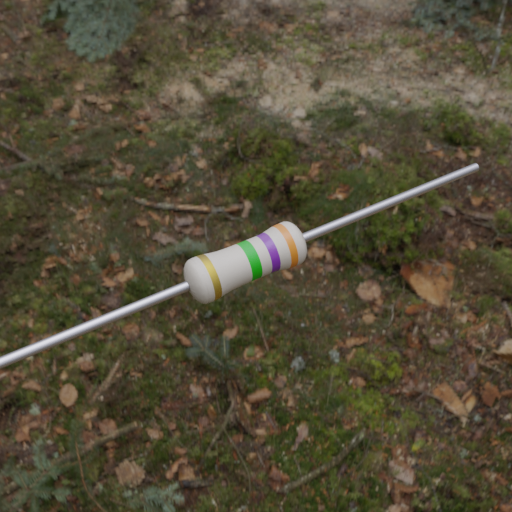
Resistor colour bands (in order): gold, green, violet, orange